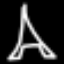
Label: The Eiffel Tower